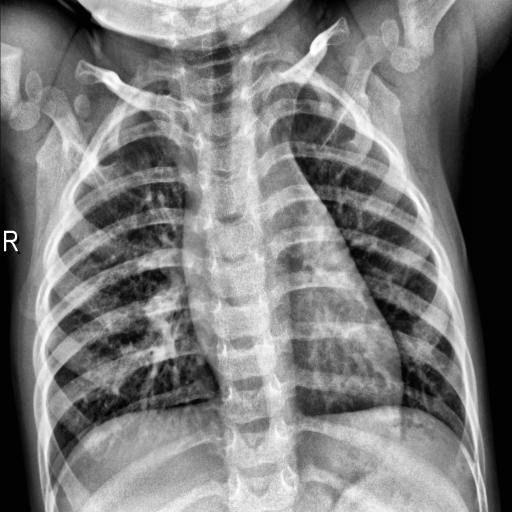
Finding: NORMAL